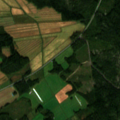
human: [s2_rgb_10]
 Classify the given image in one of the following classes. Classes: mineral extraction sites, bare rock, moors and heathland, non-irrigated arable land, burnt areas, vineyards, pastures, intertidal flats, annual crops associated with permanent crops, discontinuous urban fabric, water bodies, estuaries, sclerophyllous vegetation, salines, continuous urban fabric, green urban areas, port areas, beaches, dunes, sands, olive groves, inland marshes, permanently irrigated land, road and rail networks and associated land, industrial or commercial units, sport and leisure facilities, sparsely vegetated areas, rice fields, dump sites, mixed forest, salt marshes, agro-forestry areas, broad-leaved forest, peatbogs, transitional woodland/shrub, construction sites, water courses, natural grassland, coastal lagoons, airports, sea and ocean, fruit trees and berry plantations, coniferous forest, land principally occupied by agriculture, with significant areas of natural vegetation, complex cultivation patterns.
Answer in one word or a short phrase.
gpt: non-irrigated arable land, land principally occupied by agriculture, with significant areas of natural vegetation, coniferous forest